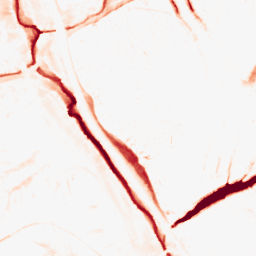
Category: morphological
Decomposition family: tophat
Decomposition parameters: size: 10
mode: black
Upsampling method: linear_exact
Upsampling parameters: scale: 4
Upsampling scale: 4